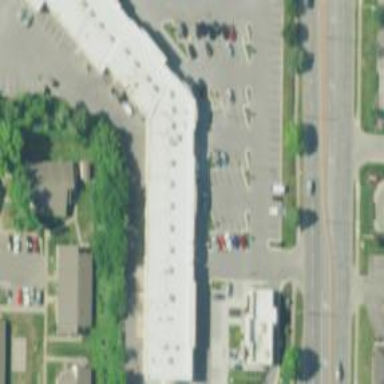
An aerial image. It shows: View of roof of building.